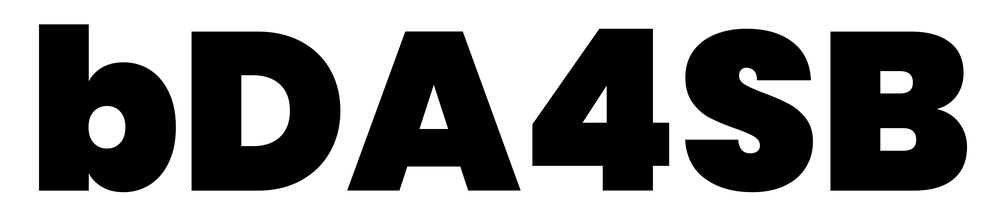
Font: Poppins-Black